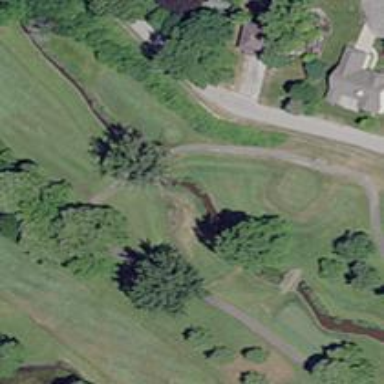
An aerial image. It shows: Service road on bridge for golf carts.